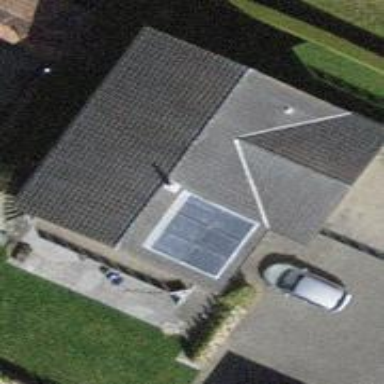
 consisting of solar photovoltaic panels."